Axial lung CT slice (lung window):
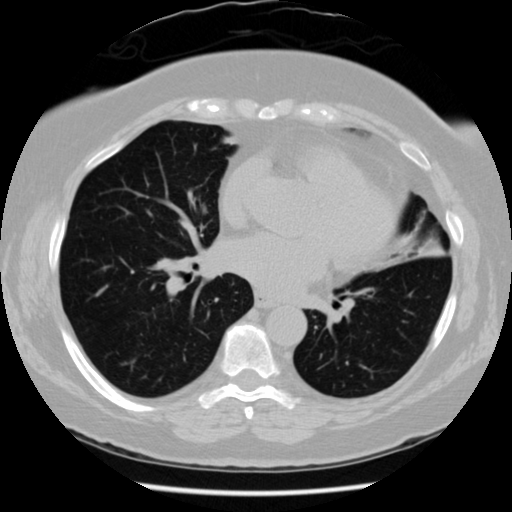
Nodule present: no